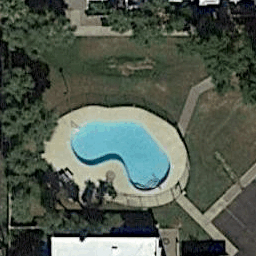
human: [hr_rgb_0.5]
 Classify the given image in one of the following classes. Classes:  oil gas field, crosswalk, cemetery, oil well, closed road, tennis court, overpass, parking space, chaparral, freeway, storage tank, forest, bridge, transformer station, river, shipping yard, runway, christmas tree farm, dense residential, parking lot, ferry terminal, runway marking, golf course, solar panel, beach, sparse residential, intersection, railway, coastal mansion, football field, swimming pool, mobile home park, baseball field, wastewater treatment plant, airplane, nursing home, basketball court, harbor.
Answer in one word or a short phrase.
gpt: swimming pool